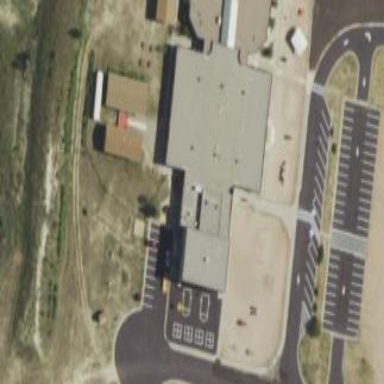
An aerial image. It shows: School building.